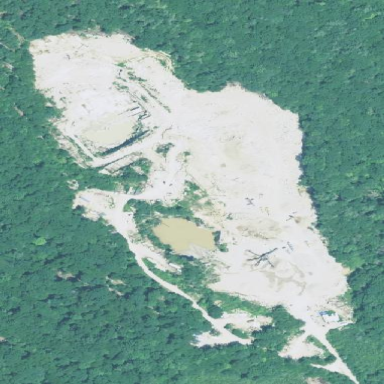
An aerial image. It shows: Quarry area.